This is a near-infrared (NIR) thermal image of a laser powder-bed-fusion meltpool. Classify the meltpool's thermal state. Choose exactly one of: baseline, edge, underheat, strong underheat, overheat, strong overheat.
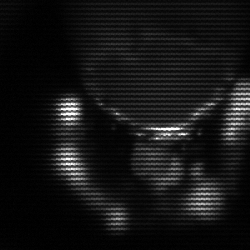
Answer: edge